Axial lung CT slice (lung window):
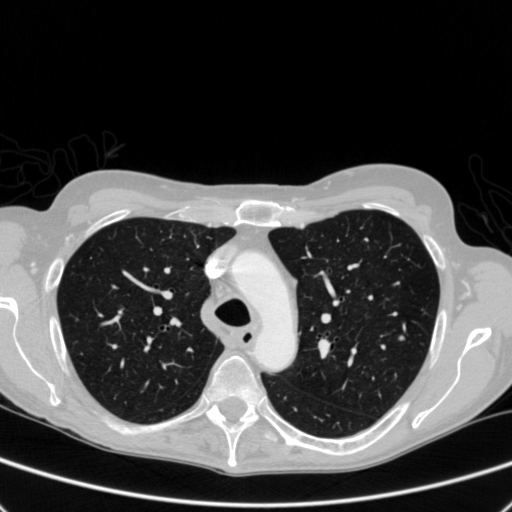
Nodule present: yes
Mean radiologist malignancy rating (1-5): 3